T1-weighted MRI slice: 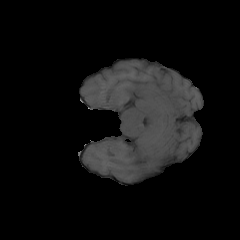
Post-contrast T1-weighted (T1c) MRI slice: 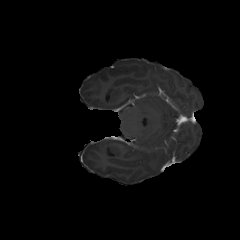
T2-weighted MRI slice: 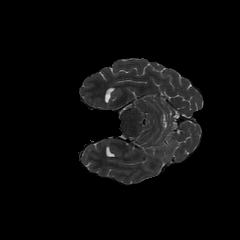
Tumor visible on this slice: no